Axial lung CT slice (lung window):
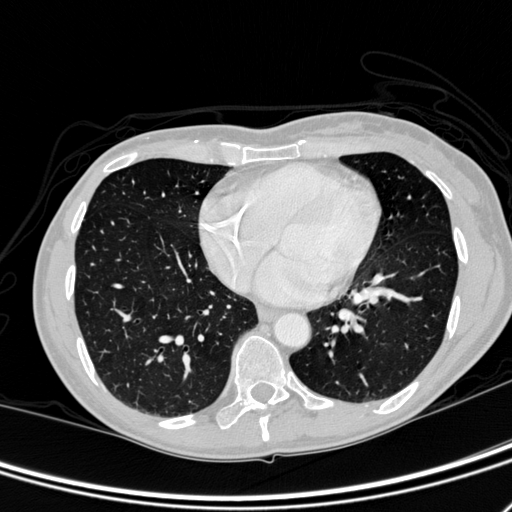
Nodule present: no